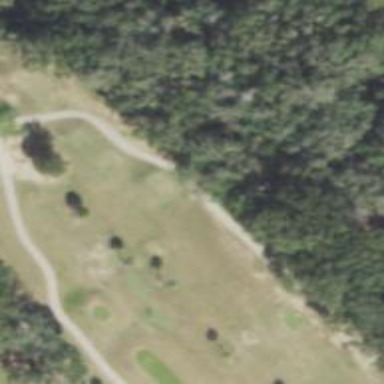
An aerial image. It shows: Service road used as golf cart path.